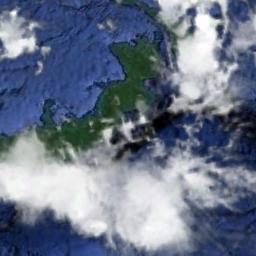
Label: cloud